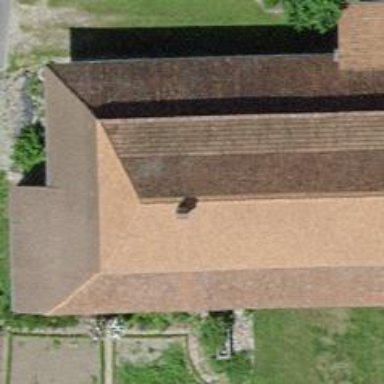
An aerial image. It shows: Farm building.